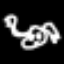
Label: squiggle